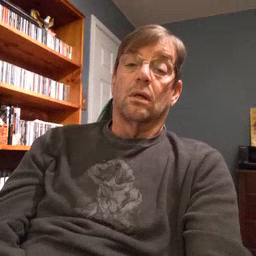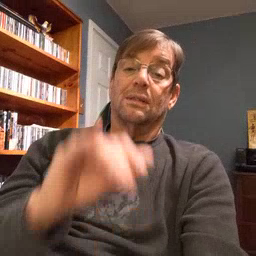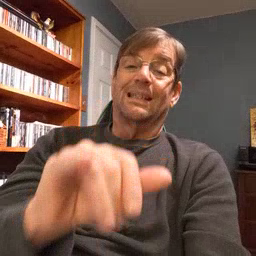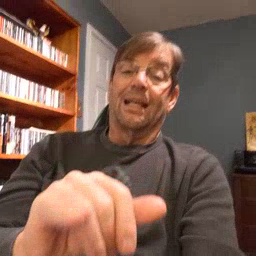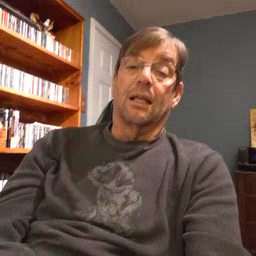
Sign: stay